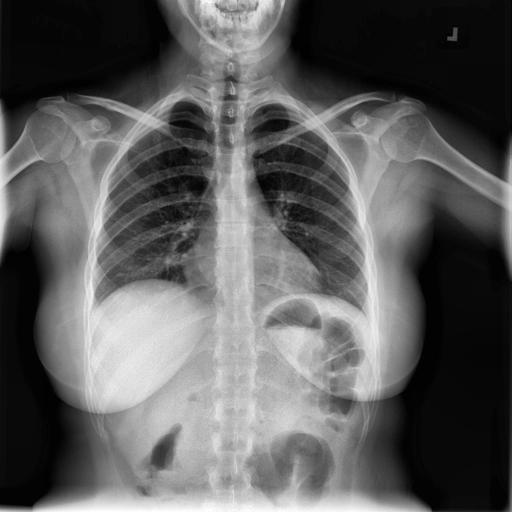
Finding: NORMAL